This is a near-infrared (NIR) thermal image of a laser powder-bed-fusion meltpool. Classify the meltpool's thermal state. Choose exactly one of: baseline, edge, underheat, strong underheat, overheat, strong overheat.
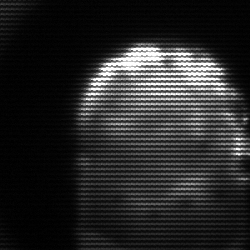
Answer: baseline